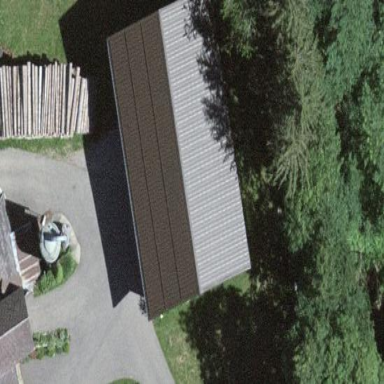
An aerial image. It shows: Shed.